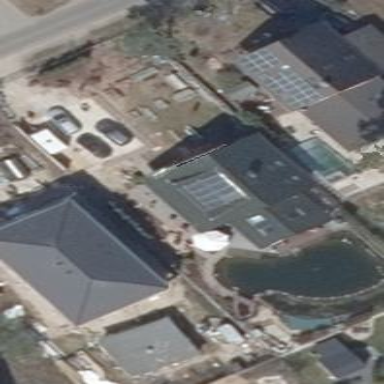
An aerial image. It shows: Detached building with gabled roof.